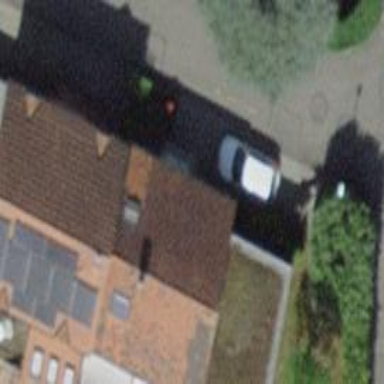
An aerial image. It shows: Semi-detached house.